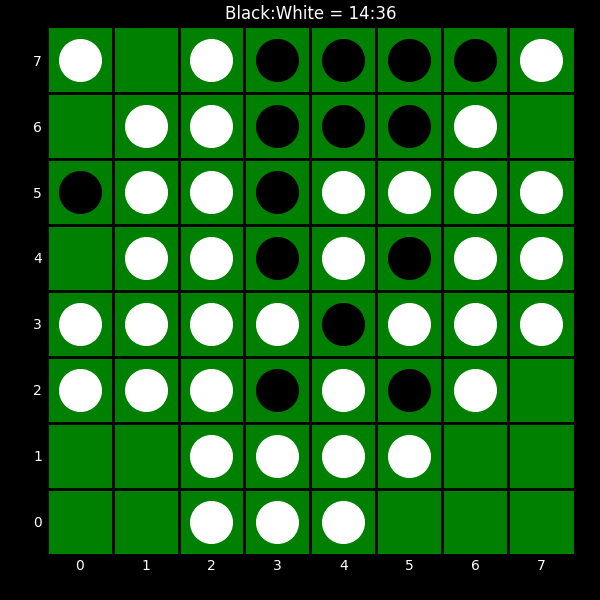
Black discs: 14
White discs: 36